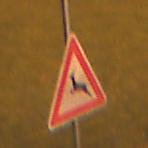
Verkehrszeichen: WildwechselRechts
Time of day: Night
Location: Outdoor (Suburban)
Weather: PartlyCloudy
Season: NotSpecified
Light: Artificial